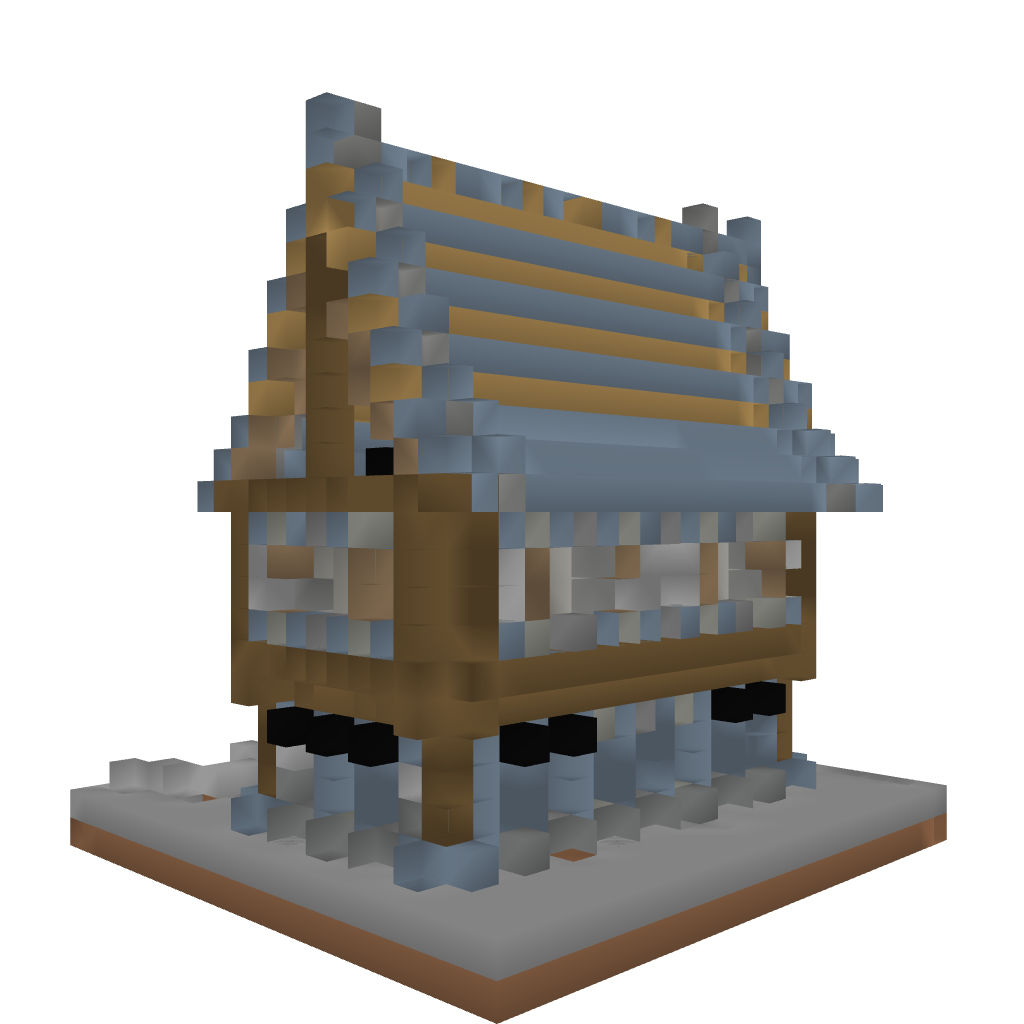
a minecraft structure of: Medium Medieval House